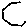
Label: hexagon